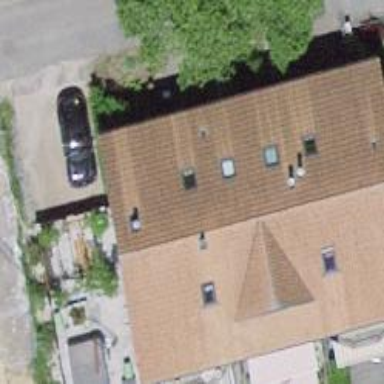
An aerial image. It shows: Gabled roof on residential building.